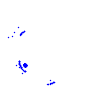
Particle: pion